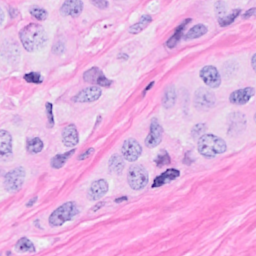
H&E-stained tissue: Breast